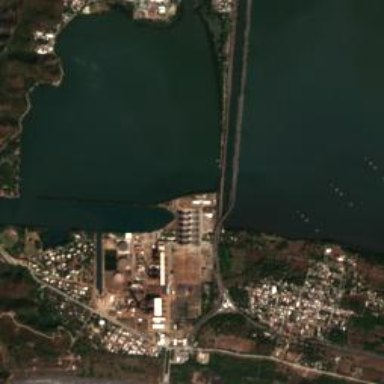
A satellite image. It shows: Industrial power plant with the landuse set as industrial.